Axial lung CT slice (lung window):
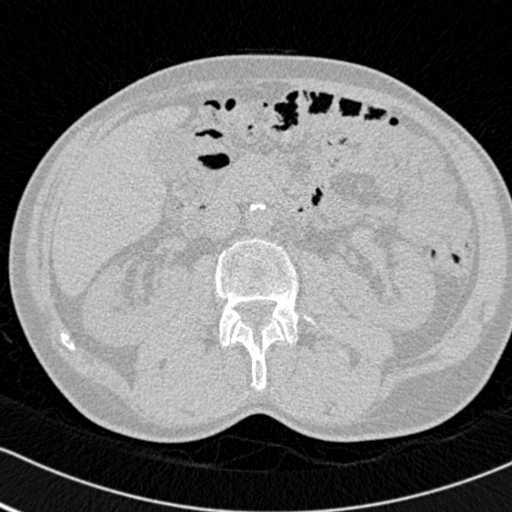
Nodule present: no